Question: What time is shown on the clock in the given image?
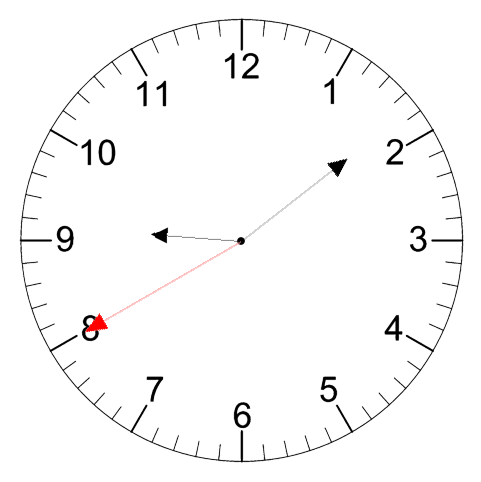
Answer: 09:08:40